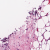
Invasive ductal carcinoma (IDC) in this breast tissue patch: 1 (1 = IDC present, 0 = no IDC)